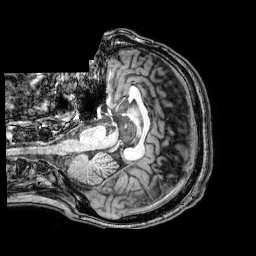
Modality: T1w
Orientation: axial
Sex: male
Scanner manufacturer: philips
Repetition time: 0.008101 s
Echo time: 0.00371 s